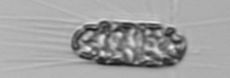
Label: Corethron_hystrix